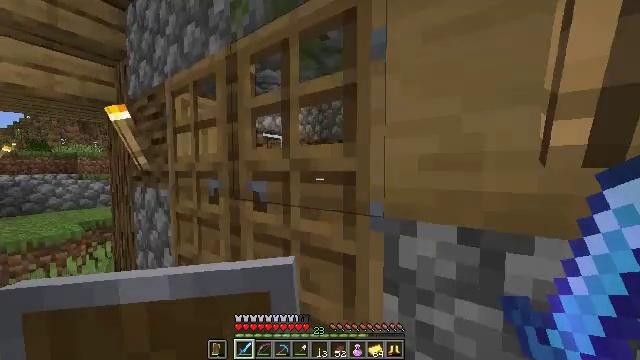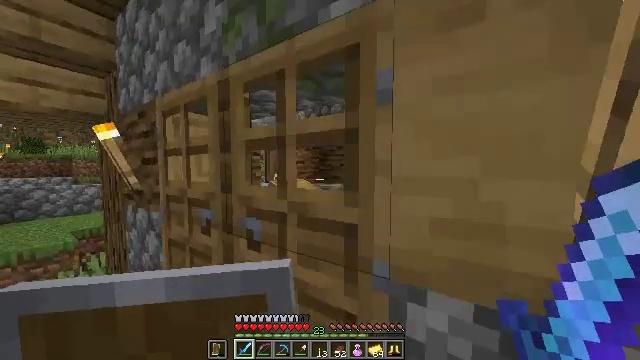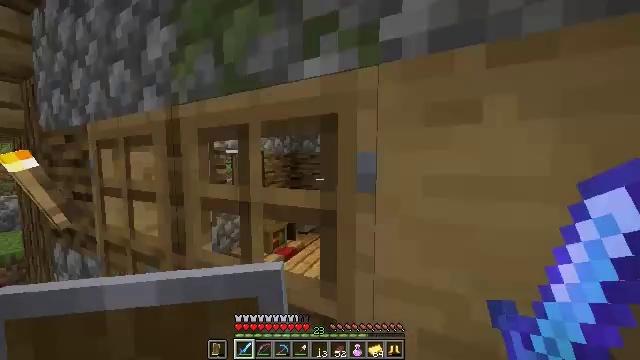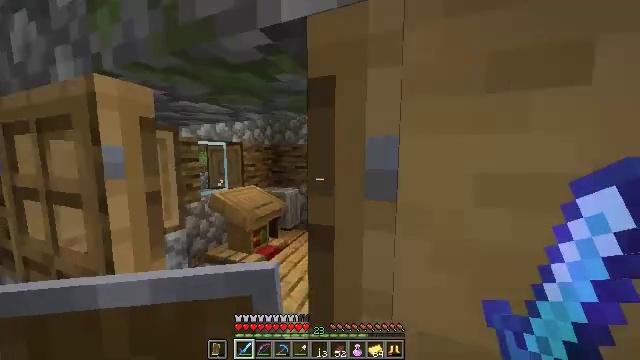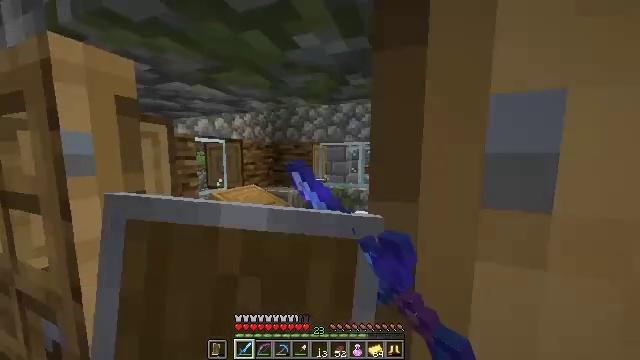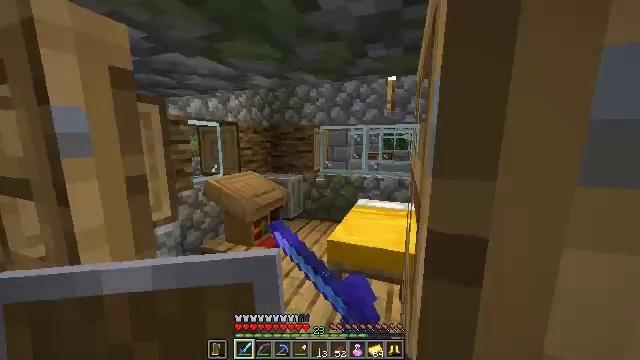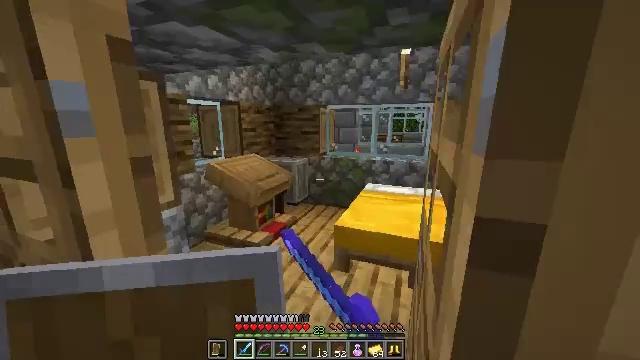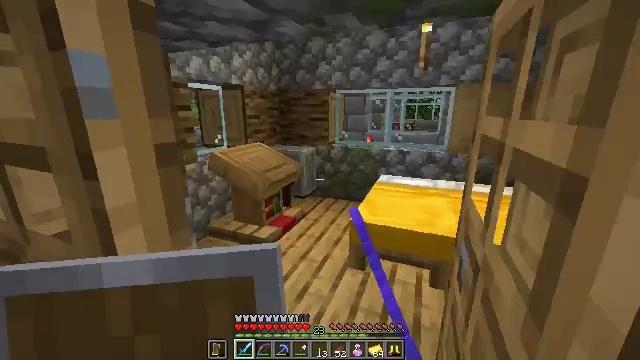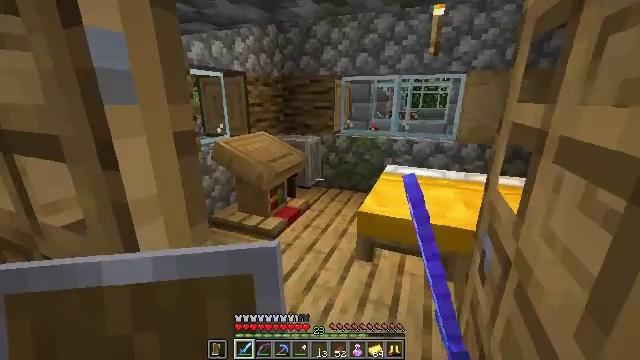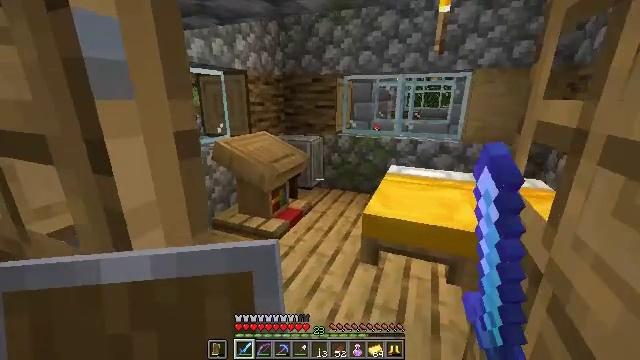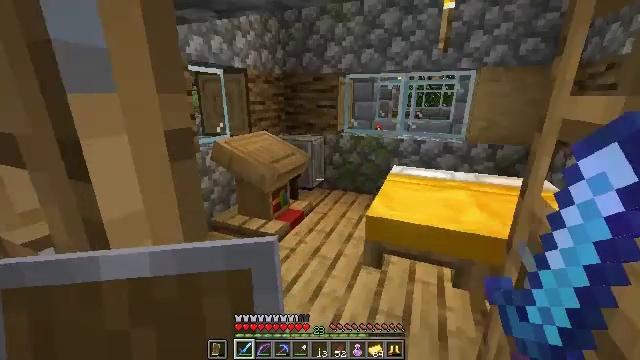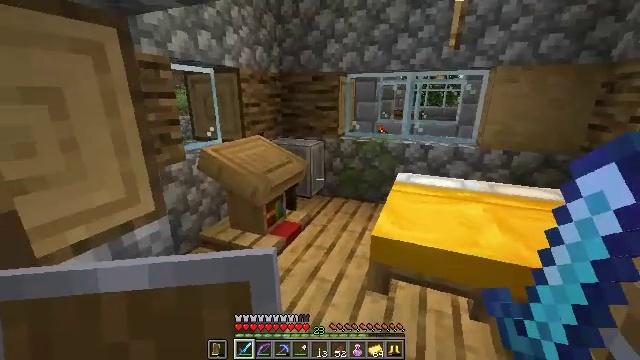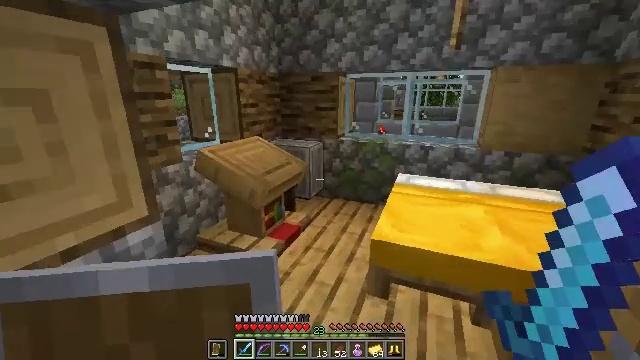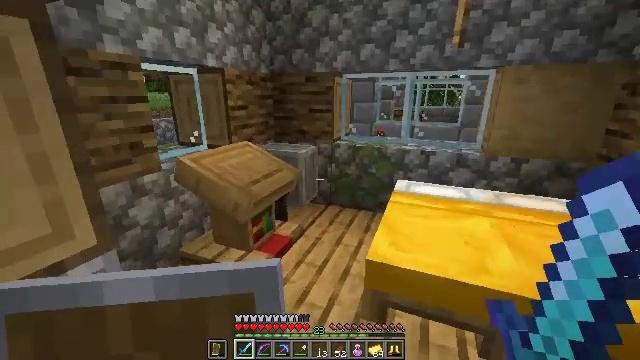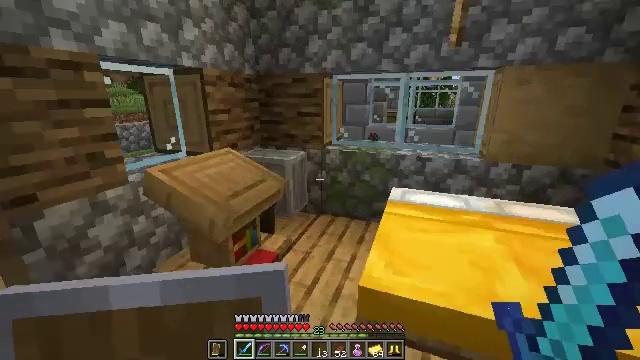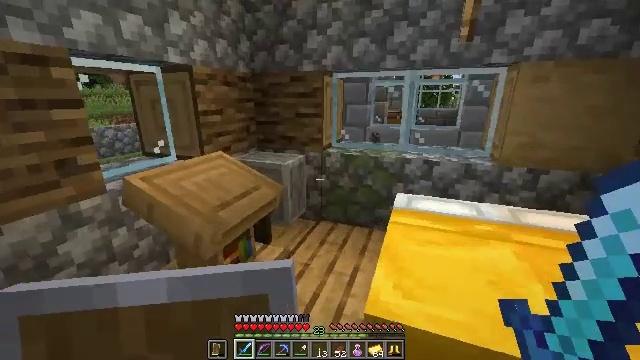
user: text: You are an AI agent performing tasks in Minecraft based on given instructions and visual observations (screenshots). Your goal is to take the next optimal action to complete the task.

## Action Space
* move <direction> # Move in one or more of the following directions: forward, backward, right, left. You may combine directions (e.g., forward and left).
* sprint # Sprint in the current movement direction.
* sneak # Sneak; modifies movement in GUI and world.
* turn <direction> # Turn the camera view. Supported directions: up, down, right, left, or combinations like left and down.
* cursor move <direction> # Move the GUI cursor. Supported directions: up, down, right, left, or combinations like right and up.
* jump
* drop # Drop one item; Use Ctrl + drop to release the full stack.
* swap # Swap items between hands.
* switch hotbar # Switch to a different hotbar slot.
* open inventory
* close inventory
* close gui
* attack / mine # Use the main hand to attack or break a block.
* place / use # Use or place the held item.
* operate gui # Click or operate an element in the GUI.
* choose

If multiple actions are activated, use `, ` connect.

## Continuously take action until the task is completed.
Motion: motion action
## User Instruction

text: Combine gold ingots in a crafting table to craft golden boots.
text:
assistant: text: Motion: move forward
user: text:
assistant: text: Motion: move forward, turn right
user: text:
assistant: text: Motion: move forward, turn right and down, use / place
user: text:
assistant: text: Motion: move forward, use / place
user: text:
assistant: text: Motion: move forward, turn down
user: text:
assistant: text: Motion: move forward, turn left and down
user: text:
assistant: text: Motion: move forward, turn down
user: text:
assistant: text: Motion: move forward, turn down
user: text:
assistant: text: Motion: move forward
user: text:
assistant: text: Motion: move forward
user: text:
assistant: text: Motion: move forward
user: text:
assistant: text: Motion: move forward
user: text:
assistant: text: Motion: move forward
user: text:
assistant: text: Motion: move forward, turn right
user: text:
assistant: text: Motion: move forward
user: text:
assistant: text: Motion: move forward, turn left
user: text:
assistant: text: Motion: move forward, turn left and down
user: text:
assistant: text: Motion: move forward
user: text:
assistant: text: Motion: move forward
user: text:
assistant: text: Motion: move forward
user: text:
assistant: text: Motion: move forward
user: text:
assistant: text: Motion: move forward, turn left and down, use / place
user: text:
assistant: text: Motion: use / place
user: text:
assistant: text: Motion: no_op
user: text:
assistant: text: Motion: turn left and down
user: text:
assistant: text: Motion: turn left and down, use / place
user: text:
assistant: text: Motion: use / place
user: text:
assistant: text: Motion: no_op
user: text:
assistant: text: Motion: no_op
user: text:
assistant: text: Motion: turn left